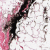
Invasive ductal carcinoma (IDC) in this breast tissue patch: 0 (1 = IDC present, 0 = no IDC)